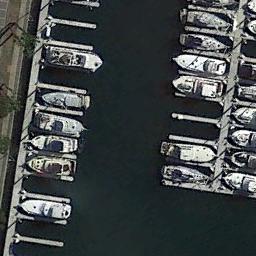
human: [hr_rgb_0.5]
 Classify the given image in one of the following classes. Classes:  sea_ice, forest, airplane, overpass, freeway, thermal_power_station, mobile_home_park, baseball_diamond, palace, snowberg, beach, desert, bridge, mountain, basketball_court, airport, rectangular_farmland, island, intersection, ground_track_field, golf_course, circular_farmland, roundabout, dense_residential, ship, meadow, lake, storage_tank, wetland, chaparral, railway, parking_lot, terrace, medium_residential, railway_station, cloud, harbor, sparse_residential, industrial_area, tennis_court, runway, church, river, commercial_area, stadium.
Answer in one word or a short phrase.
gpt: harbor